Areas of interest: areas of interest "Library"
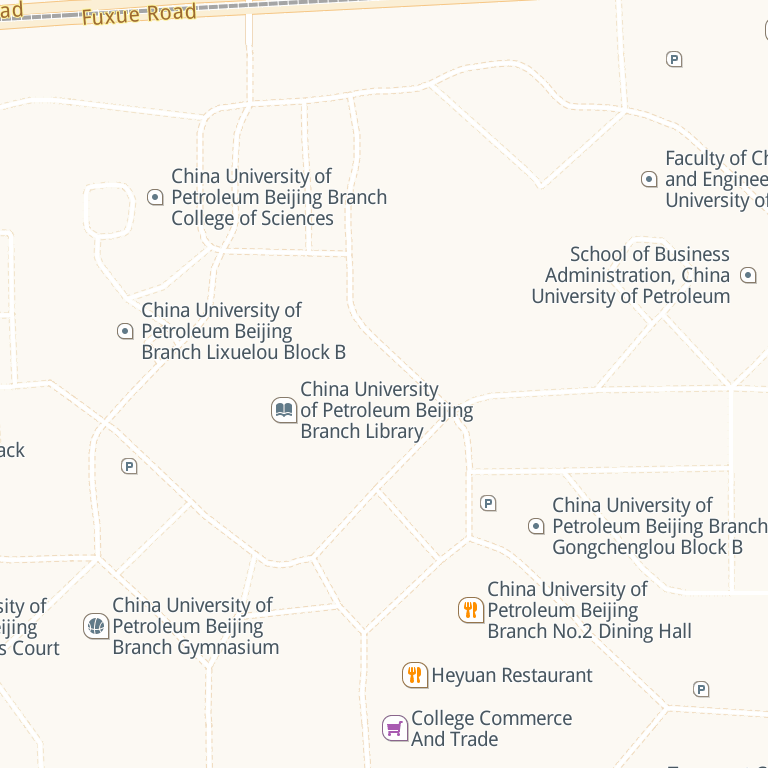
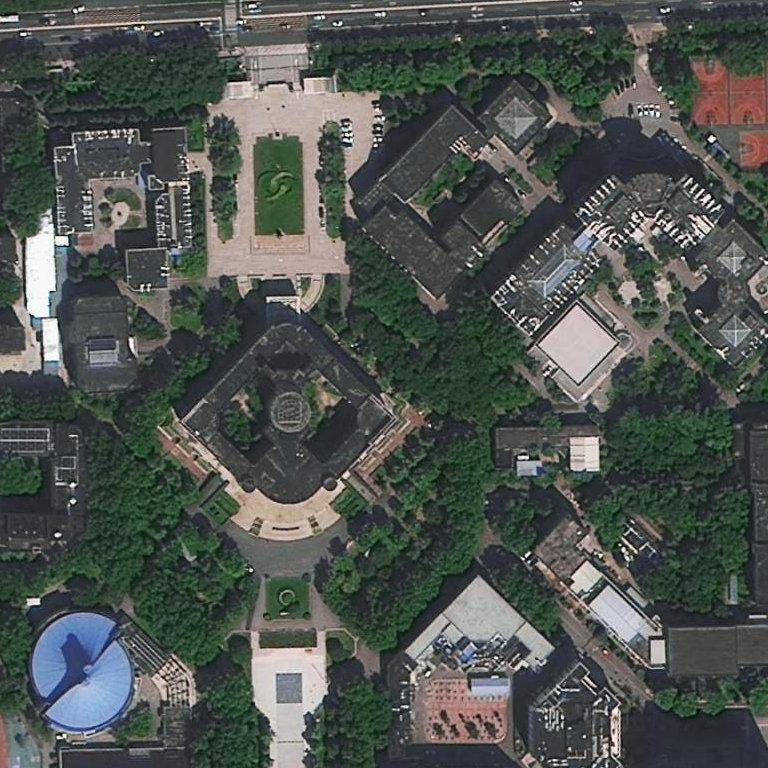